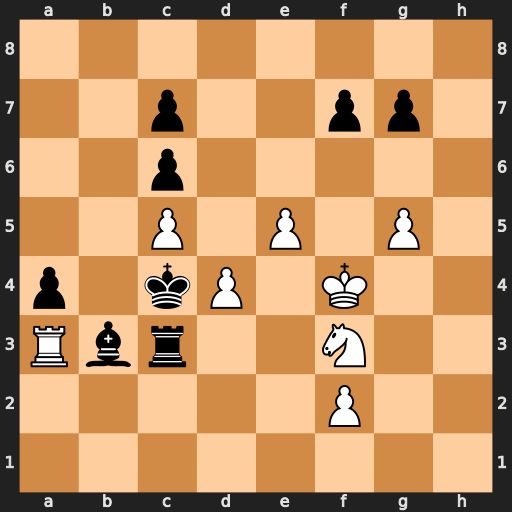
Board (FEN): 8/2p2pp1/2p5/2P1P1P1/p1kP1K2/Rbr2N2/5P2/8
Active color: w
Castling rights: -
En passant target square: -
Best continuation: g6 fxg6 e6 Kb4 Rxb3+